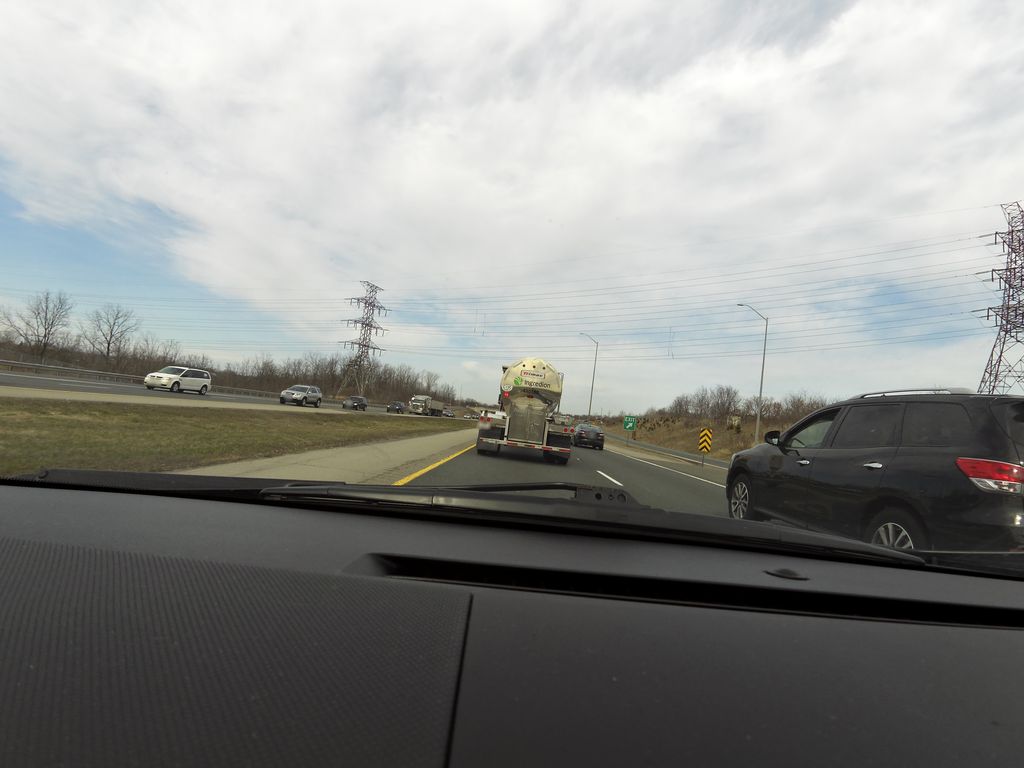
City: hamilton